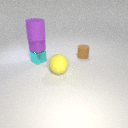
small cyan metal cube in front of small brown rubber cylinder